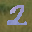
Label: 2